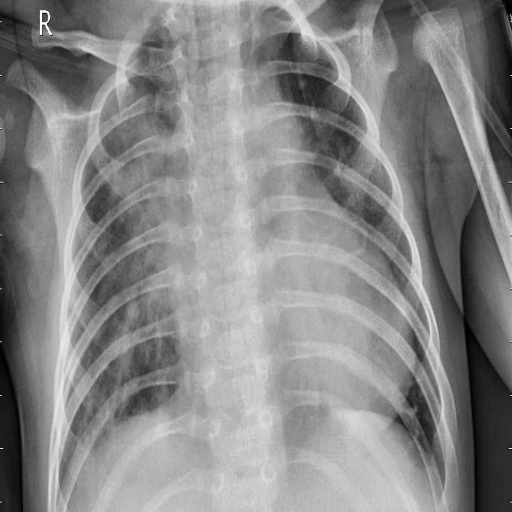
Finding: PNEUMONIA